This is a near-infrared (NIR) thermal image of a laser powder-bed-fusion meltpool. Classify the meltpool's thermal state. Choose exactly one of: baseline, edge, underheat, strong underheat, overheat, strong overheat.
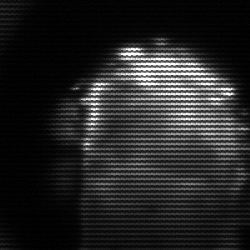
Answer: baseline